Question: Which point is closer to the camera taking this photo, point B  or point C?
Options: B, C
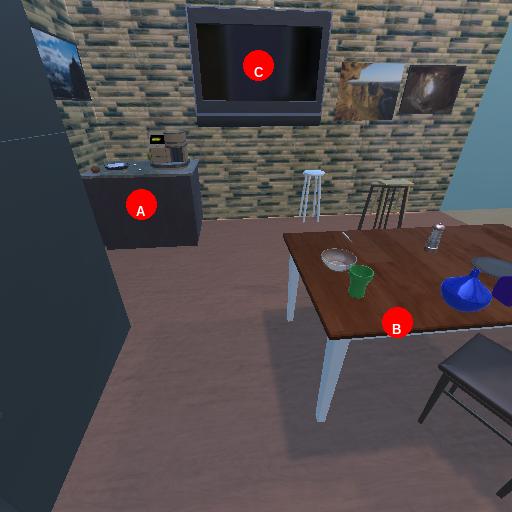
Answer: B